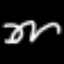
Label: squiggle